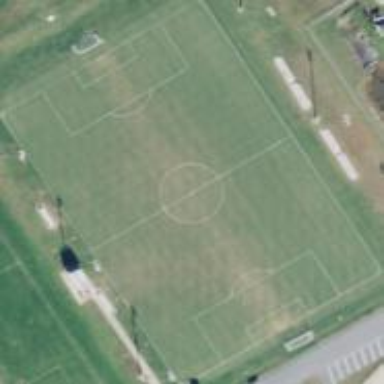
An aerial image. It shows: Soccer pitch with grass surface for leisure and sports.